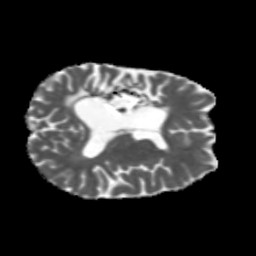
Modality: MD
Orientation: axial
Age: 31
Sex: female
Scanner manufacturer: siemens
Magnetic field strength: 3 T
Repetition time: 5.47 s
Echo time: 0.0854 s